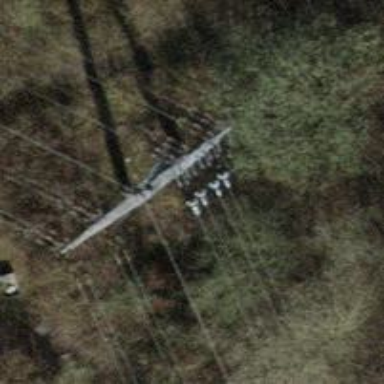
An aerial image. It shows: Power tower.